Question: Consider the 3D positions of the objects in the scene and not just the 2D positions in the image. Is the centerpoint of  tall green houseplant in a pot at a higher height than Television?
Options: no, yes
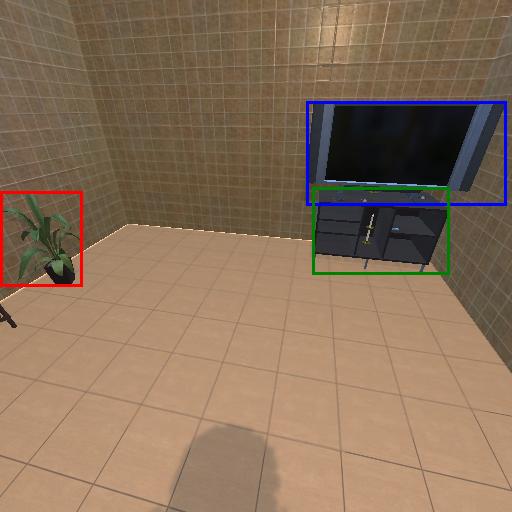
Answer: no